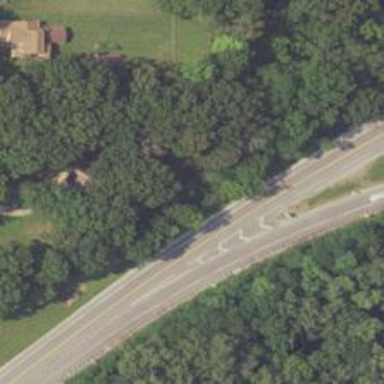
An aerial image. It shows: Road marking featuring gore chevron.